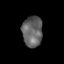
Tissue: prostate
Cell type: T cells
Senescence score: 0.3392
Nuclear area (px): 610
Mean DAPI intensity: 99.544